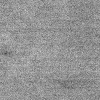
Atmospheric dust classification: dusty